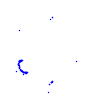
Particle: kaon